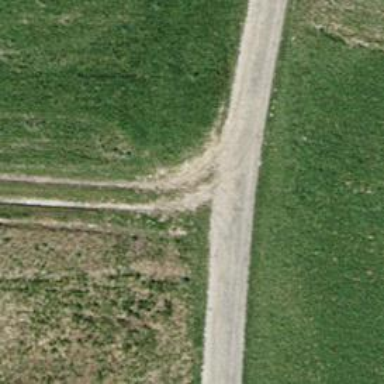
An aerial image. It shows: Pebblestone track with grade2 tracktype.